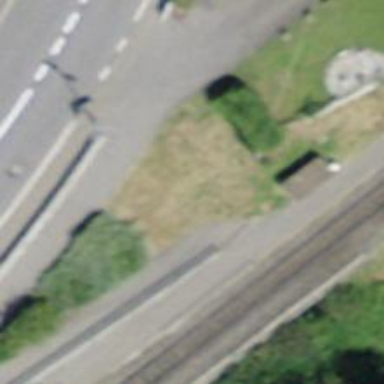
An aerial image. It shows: Railway halt.